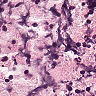
Metastatic tissue present: no